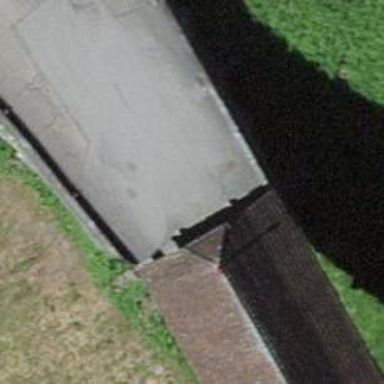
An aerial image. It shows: Covered footway on bridge.